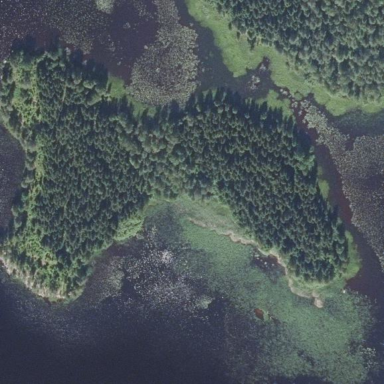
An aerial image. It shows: Islet in the natural environment.